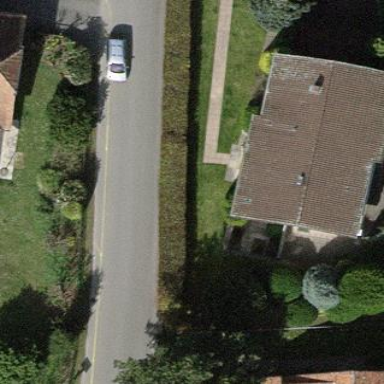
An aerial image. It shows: Simple house.